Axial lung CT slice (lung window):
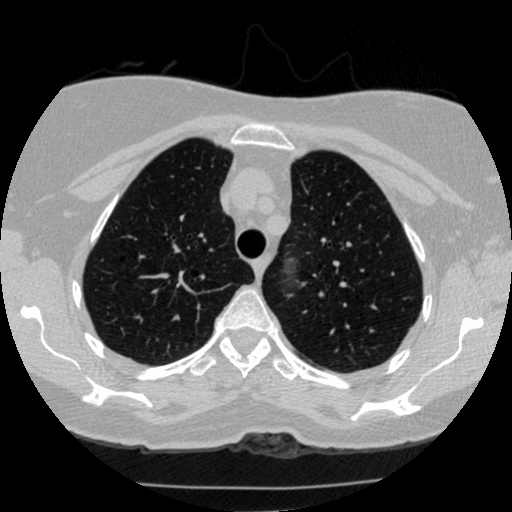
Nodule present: no